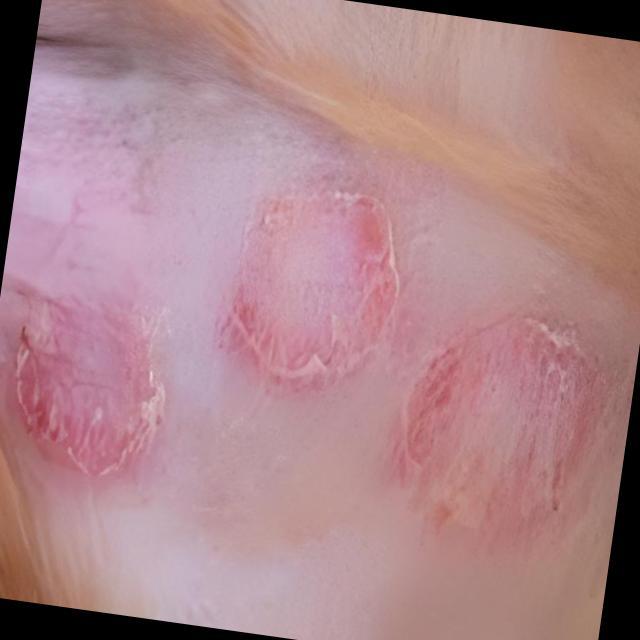
Canine ringworm (Dermatophytosis) — fungal infection caused by Microsporum or Trichophyton. Presents with circular alopecia, scaling, crusting, and broken hairs.